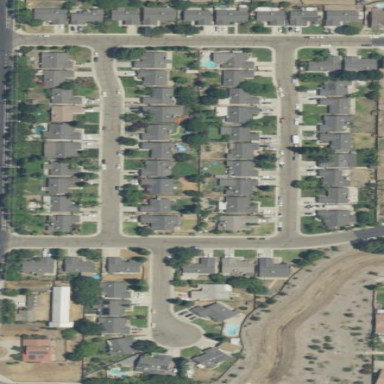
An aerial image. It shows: Residential area within neighborhood.